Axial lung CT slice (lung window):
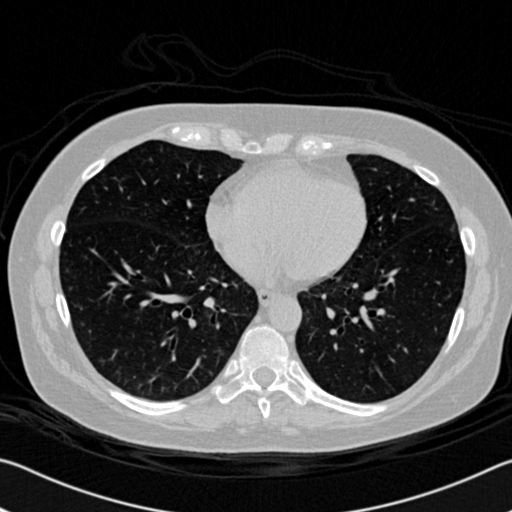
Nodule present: no